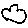
Label: cloud